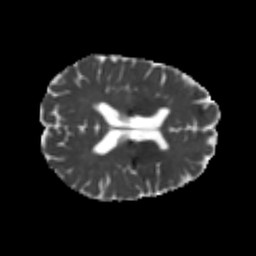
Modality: MD
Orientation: axial
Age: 23
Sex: female
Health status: healthy
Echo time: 0.074 s